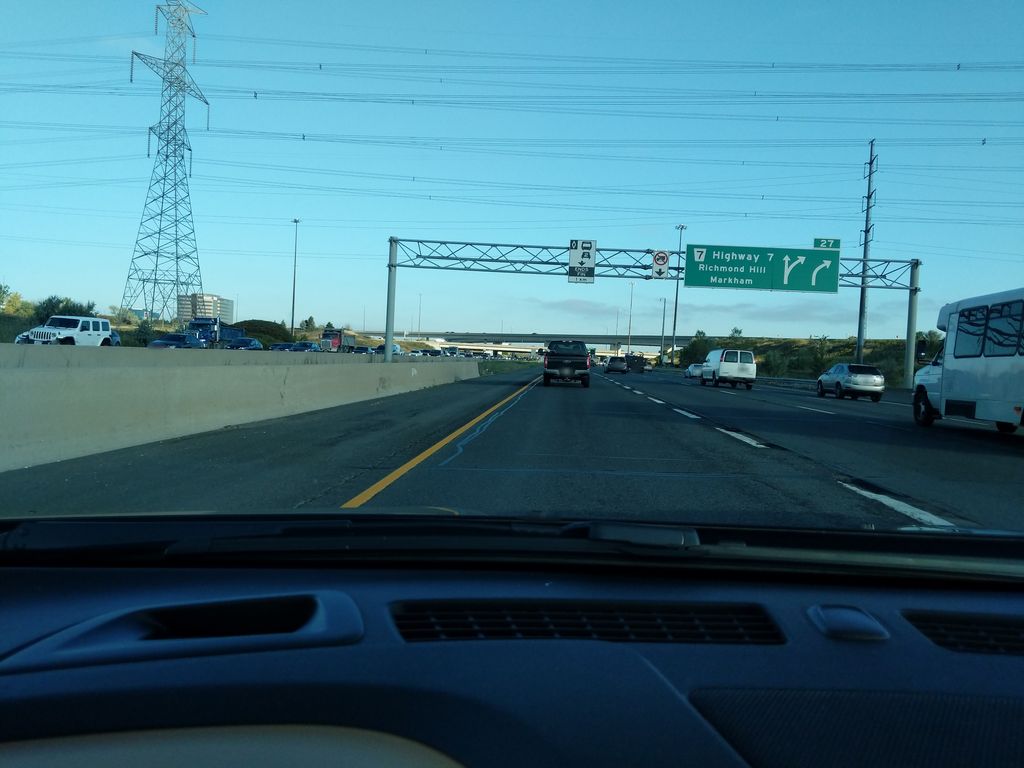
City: toronto